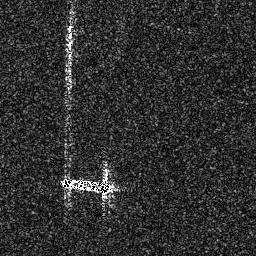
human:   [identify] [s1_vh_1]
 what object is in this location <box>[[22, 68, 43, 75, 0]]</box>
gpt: <ref>1 medium ship at the bottom</ref>